Question: How do I write this type of mathematical letter in LaTeX? I have tried '\mathnormal' but I can not make it bold.

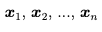
Answer: To have the exact same type of bold and cursive x, then you can use '$oldsymbol{x}$'. However, if all you want is a bold (but upright x), you can use '\mathbf{ }'.
By the way, if you are having to write a bunch of these, then I usually define a shorthand command:
'''
ewcommand{\+}[1]{\ensuremath{oldsymbol{#1}}}
'''
which you can then write your example as:
'''
$\+x_1, \+x_2, \ldots, \+x_n$
'''